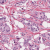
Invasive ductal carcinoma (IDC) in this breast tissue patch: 1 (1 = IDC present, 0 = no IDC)